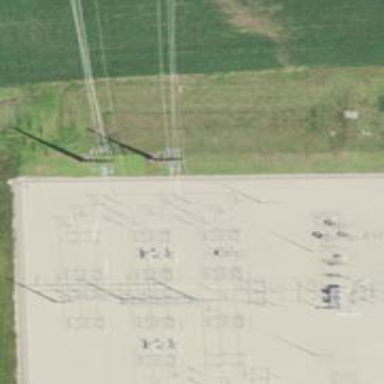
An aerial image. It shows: Switch used for power control.